Interaction volume radius: 10 \u00c5
Interaction volume height: 15 \u00c5
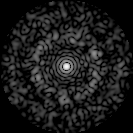
Disorder parameter: 0.8215